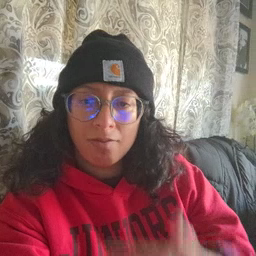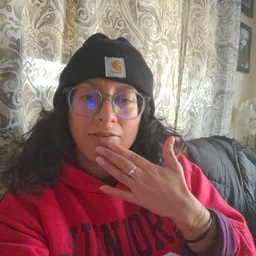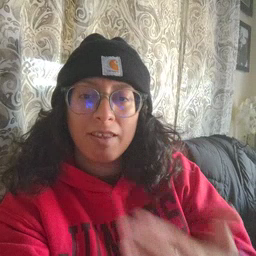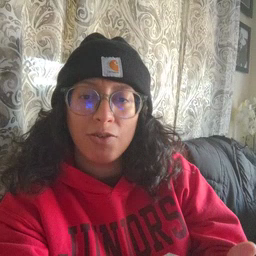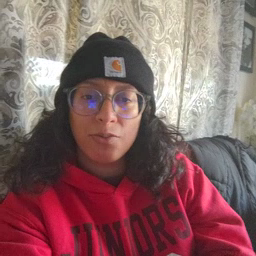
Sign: thankyou